Field crop: maize
Growth stage: 2
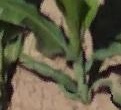
Species: maize